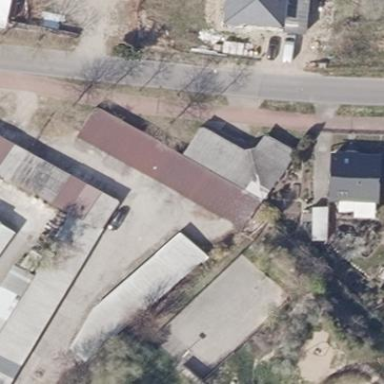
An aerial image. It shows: Group of garages.